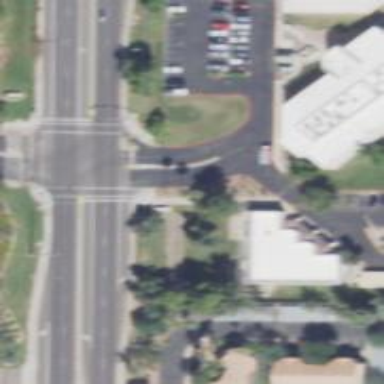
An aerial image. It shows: Solid stop line on the road marking.